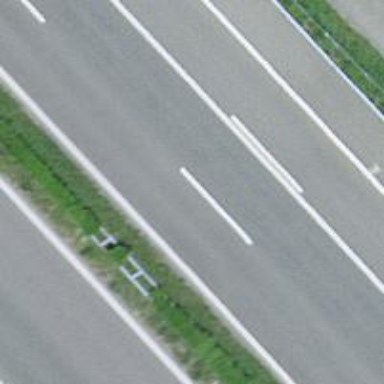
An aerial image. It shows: Motorway.